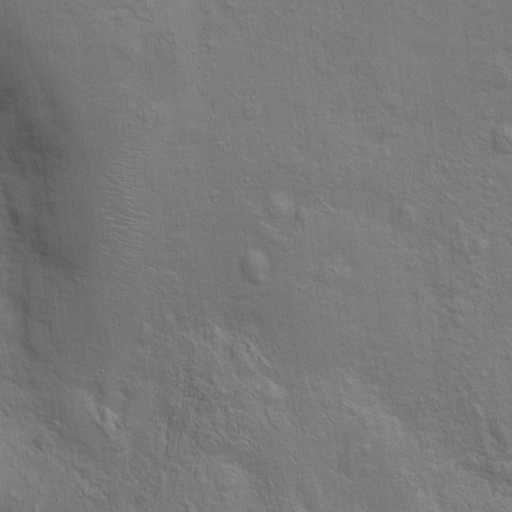
Objects detected: cone